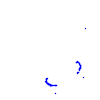
Particle: proton